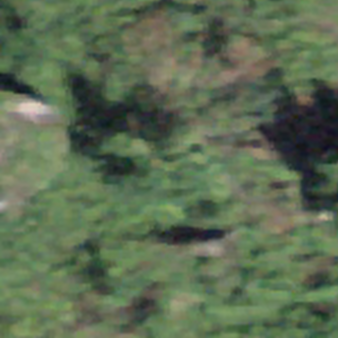
Label: other